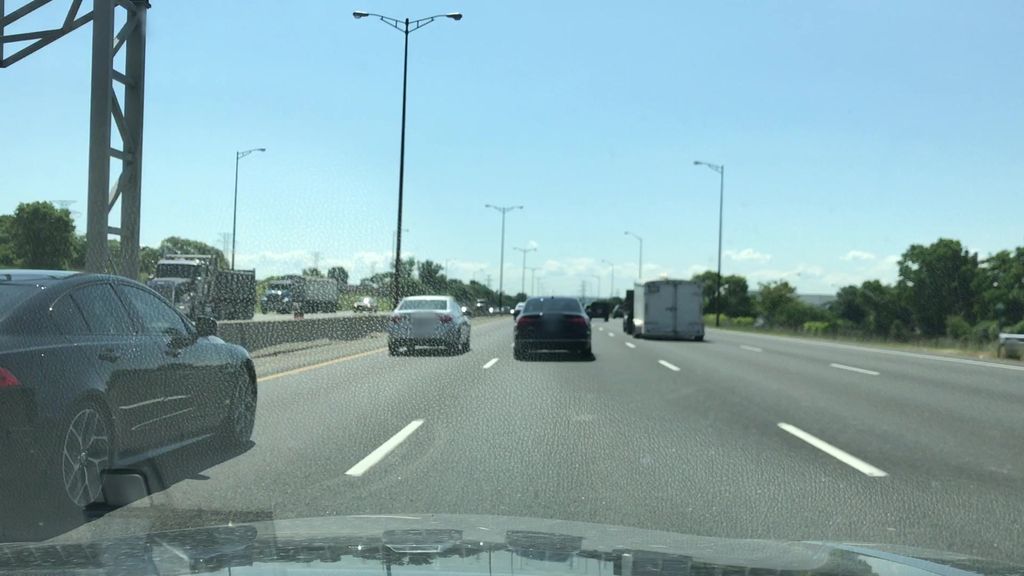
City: hamilton